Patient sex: M
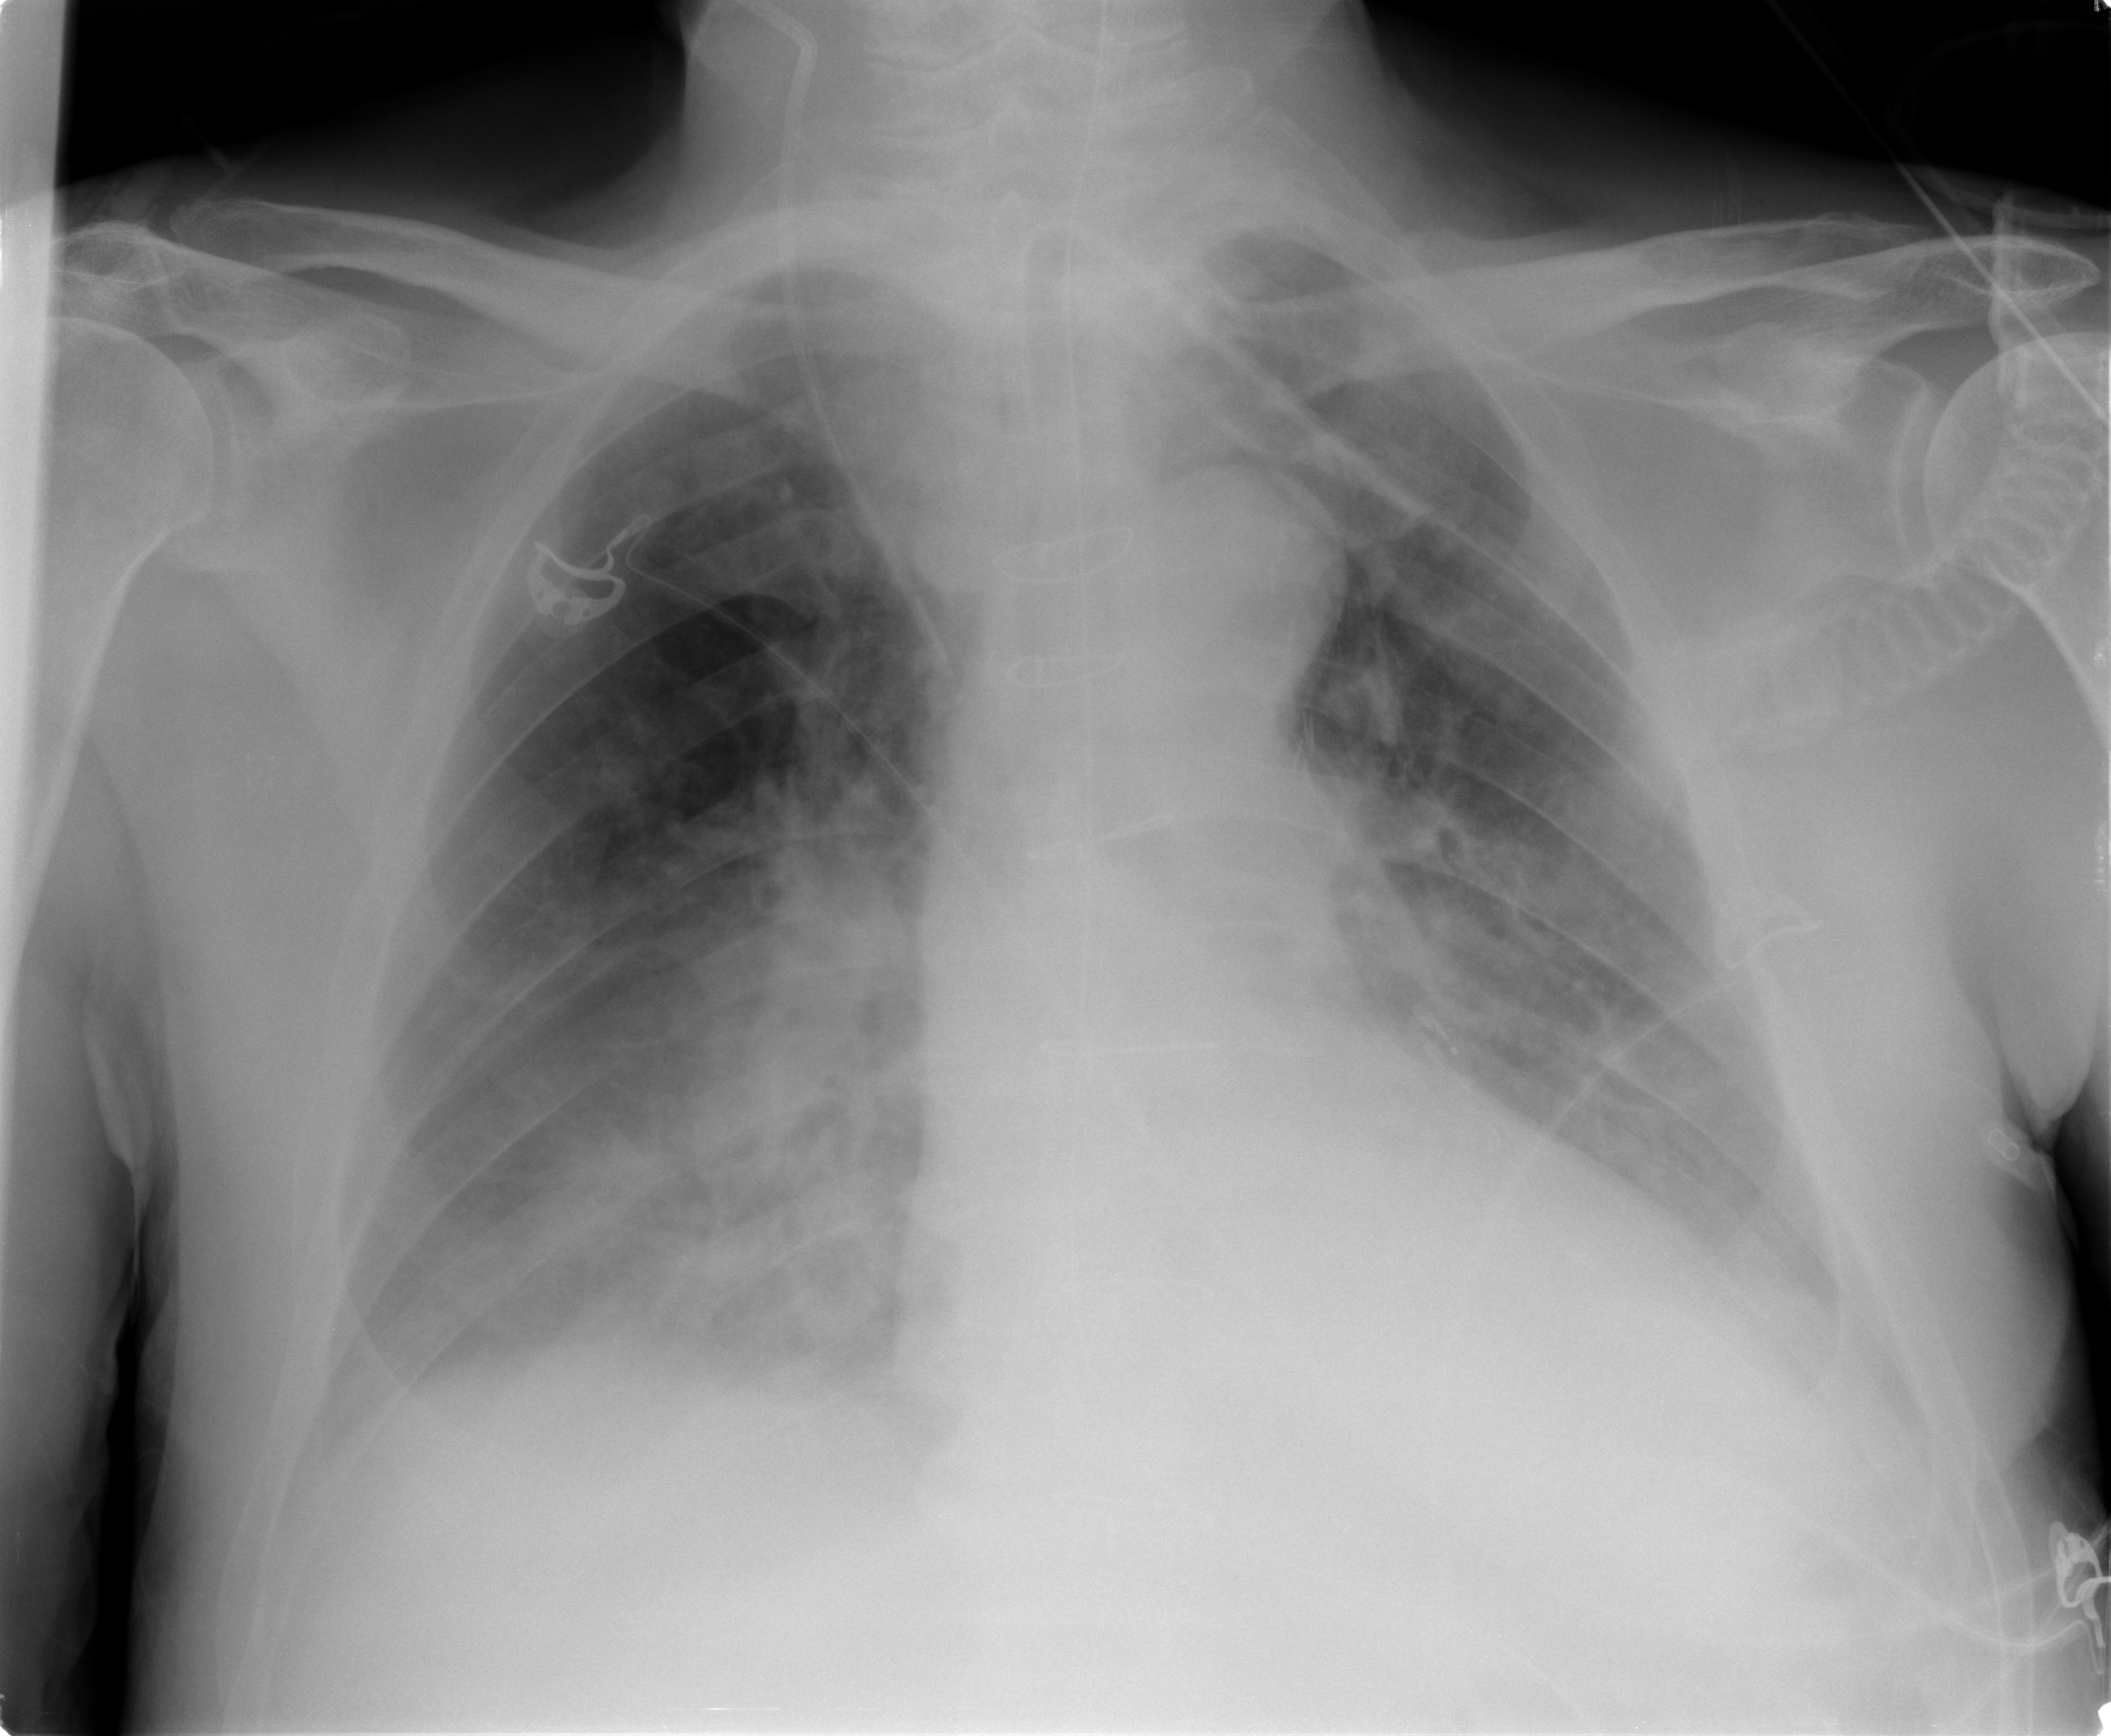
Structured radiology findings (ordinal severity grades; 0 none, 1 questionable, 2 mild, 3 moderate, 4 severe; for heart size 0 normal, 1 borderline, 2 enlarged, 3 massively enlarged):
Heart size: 0
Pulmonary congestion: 1
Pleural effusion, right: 2
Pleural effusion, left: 2
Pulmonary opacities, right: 2
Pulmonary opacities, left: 2
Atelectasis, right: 0
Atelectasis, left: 0